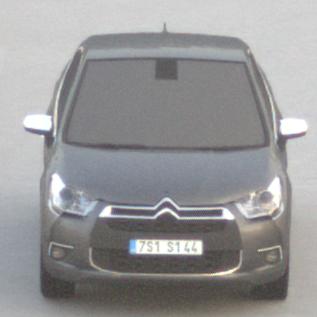
Make: Citroen
Model: DS 4 VTi 120
Detailed model: DS 4
Model produced from: 2011/05
Model produced until: 2015/01
Doors: 5
Color: gray
Road condition: dry road
Daytime: sunrise or sunset
Contrast: low contrast